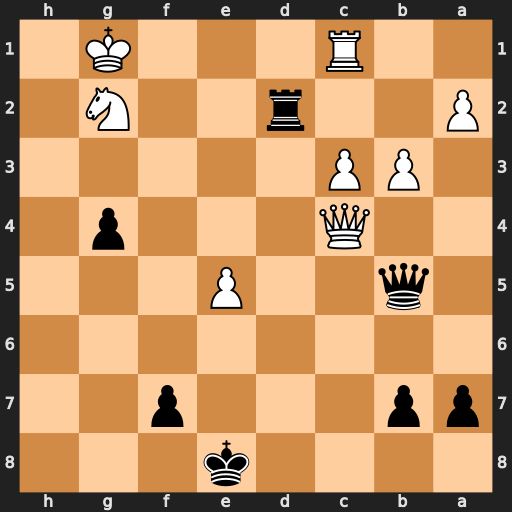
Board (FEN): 4k3/pp3p2/8/1q2P3/2Q3p1/1PP5/P2r2N1/2R3K1
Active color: b
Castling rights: -
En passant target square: -
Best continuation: Qb6+ Kh2 Qh6+ Kg3 Rd3+ Qxd3 Qh3+ Kf4 Qxd3